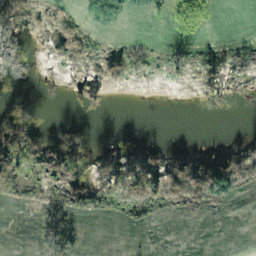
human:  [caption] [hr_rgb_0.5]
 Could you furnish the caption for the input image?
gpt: There are two rows of trees on both banks of the river with grass on the ground .

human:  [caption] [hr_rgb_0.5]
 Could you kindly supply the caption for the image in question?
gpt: It is a river with two rows of trees on both banks of the river .

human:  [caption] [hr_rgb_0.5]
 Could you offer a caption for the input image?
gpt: A river with two rows of trees on both banks of the river .

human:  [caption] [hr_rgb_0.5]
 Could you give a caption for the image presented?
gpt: There are two rows of trees on both banks of the river .

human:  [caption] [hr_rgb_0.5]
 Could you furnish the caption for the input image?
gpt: A river go through the area with two rows of trees on both banks of the river and grass on the ground .